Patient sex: M
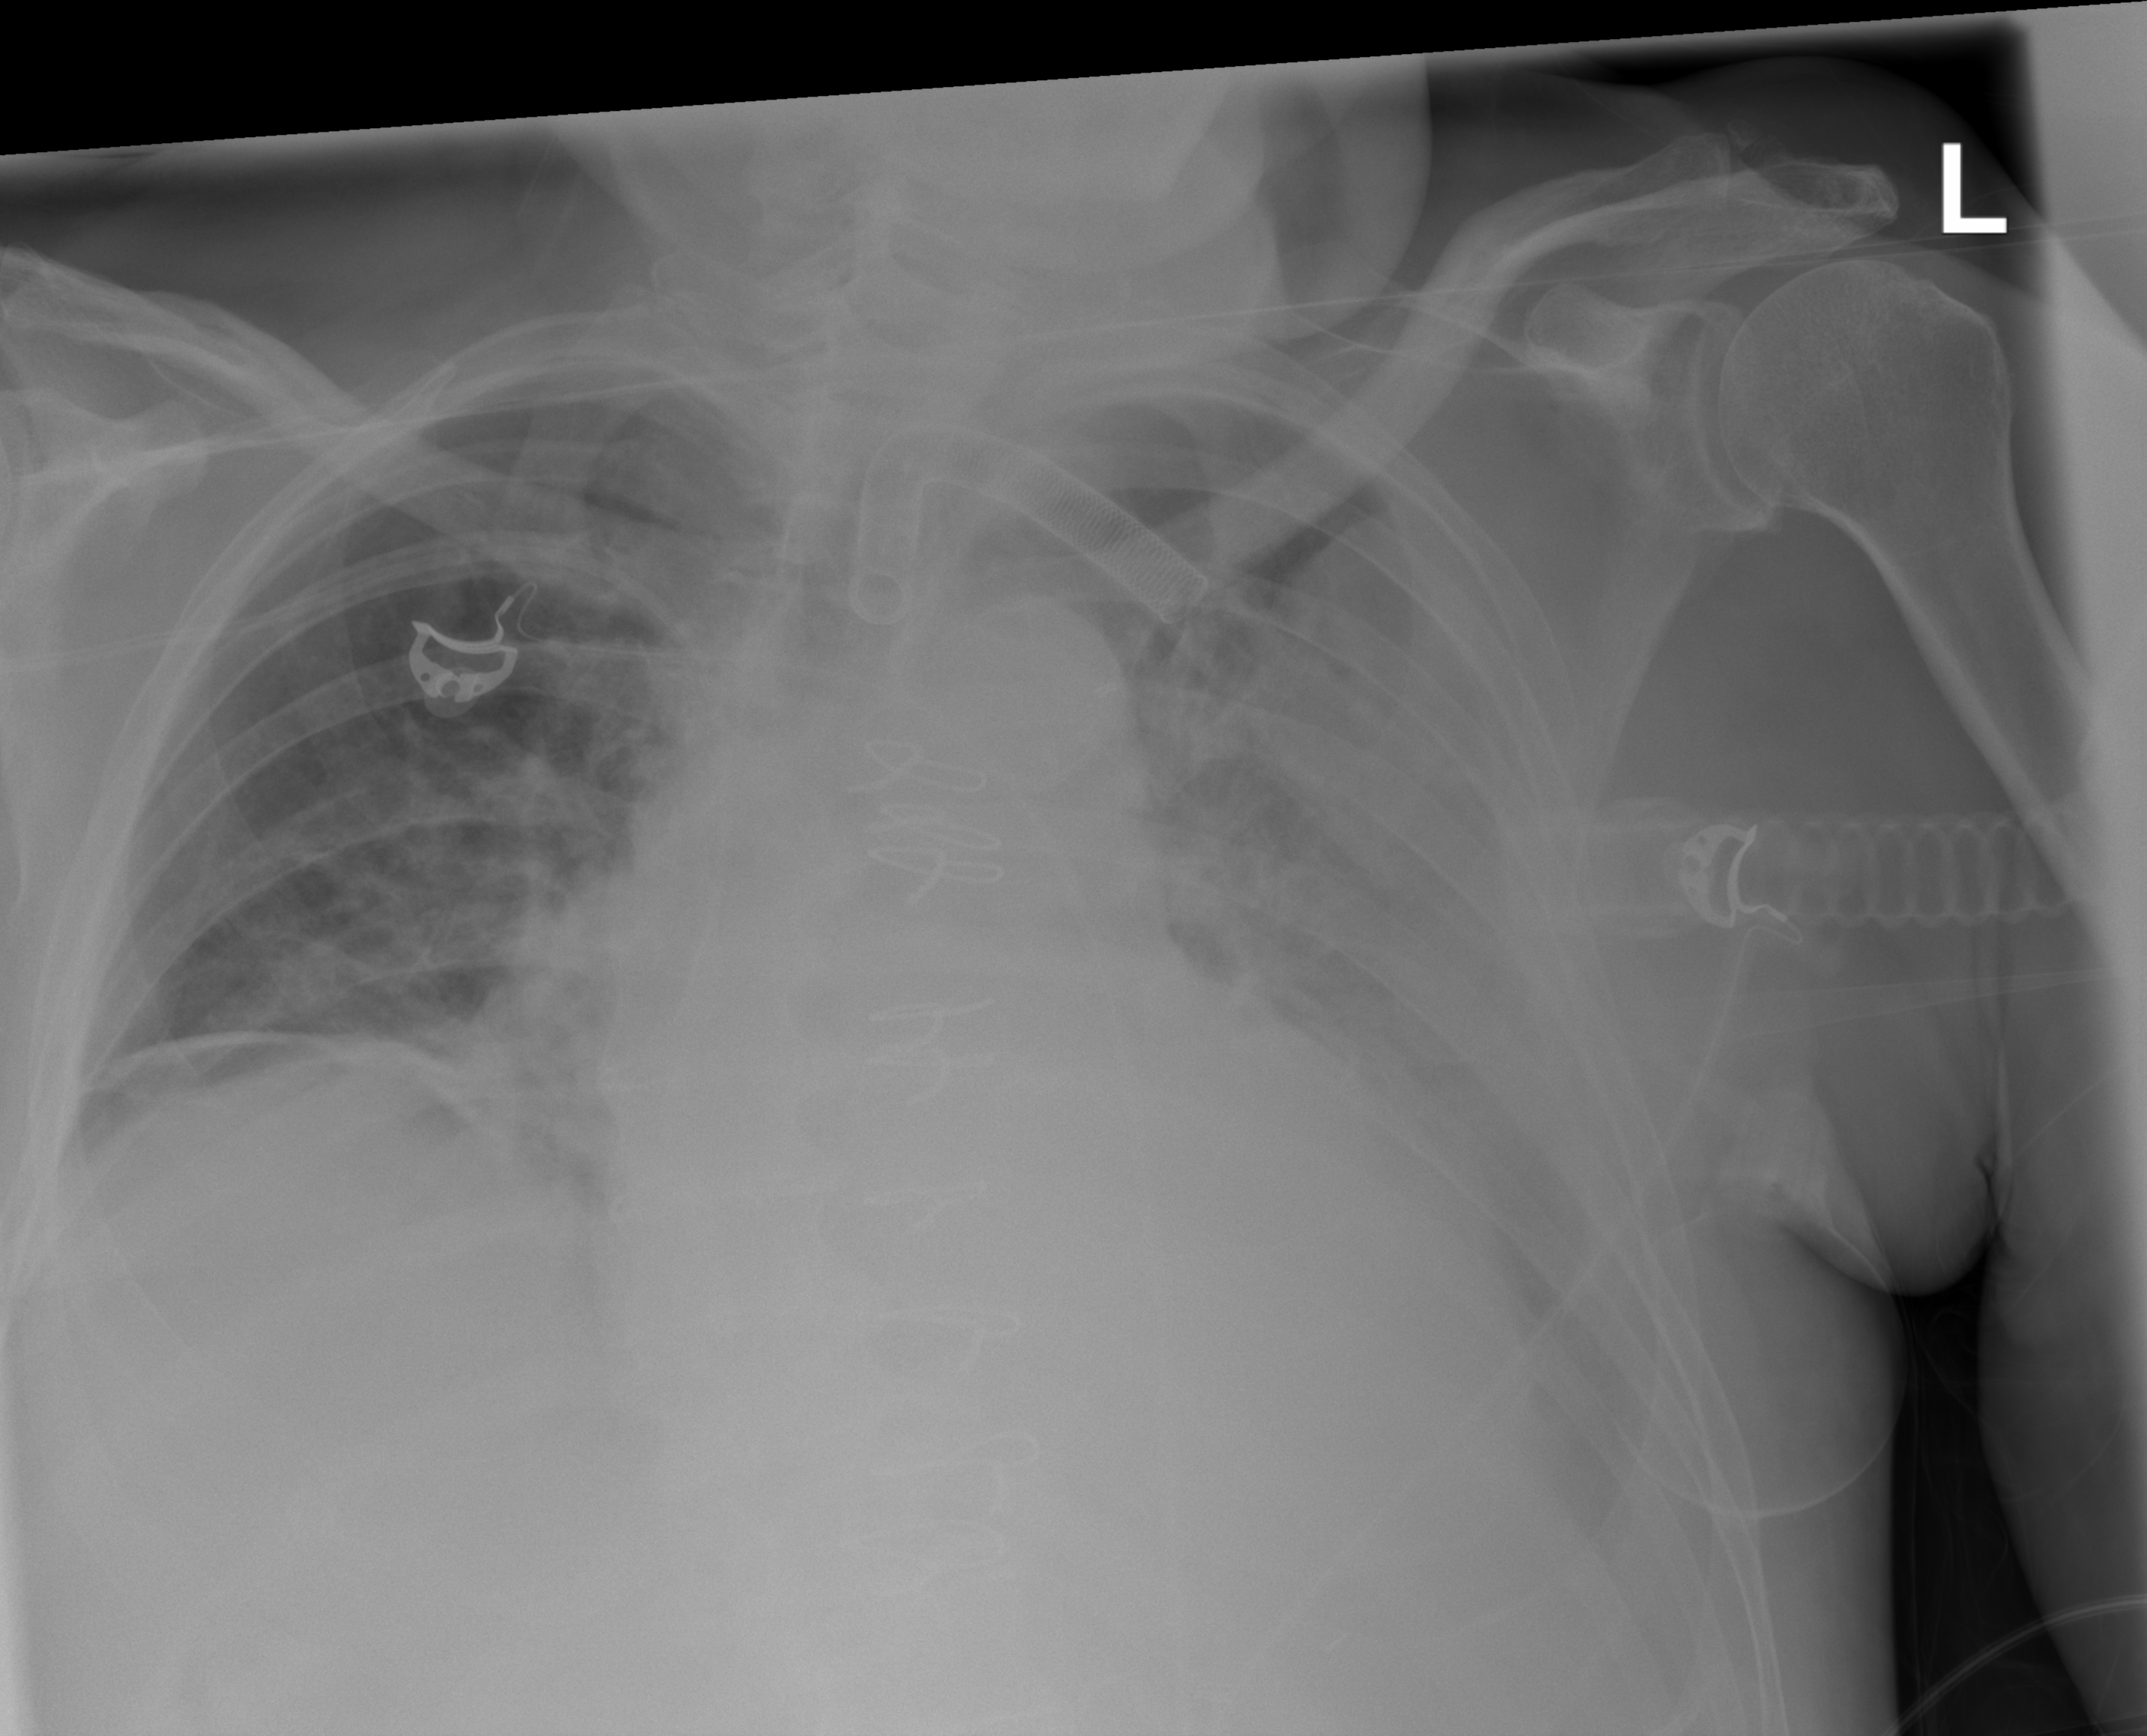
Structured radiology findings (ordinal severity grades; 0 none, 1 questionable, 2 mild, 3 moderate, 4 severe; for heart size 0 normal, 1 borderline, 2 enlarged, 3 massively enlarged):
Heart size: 2
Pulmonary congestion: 2
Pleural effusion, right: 2
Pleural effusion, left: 3
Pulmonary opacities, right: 2
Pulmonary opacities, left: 2
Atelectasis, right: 2
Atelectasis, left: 2